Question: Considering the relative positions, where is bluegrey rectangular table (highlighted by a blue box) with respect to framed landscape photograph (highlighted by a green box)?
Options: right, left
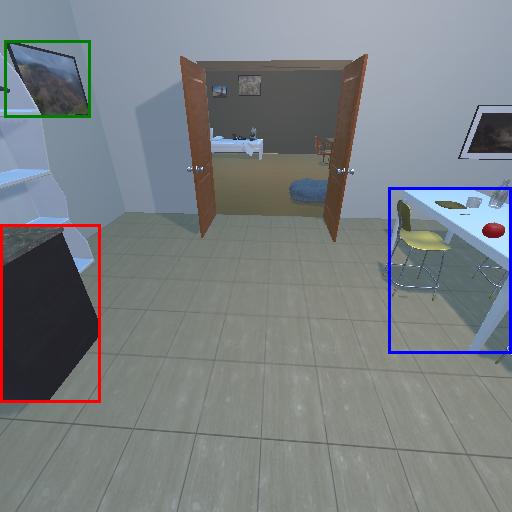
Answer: right